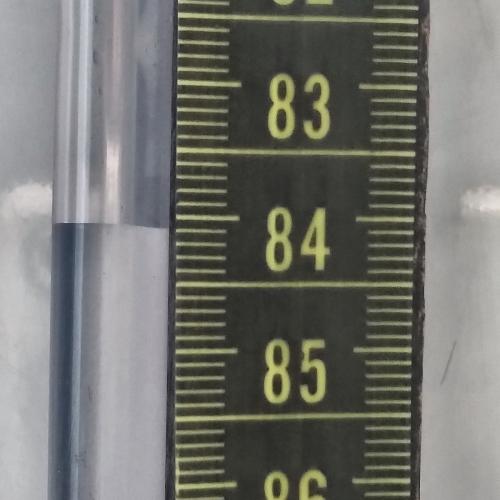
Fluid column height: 84.1 cm